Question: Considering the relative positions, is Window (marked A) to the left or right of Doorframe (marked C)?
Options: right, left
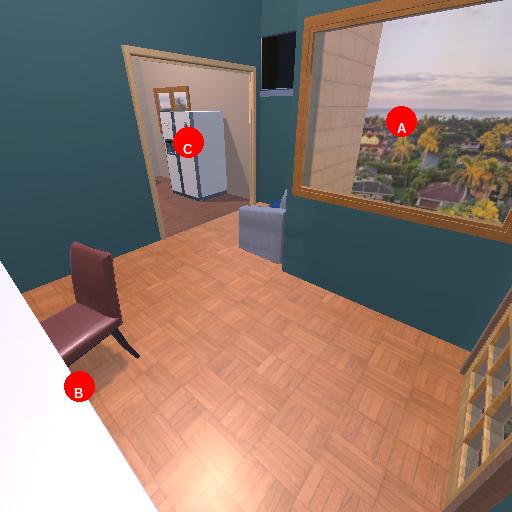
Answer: right